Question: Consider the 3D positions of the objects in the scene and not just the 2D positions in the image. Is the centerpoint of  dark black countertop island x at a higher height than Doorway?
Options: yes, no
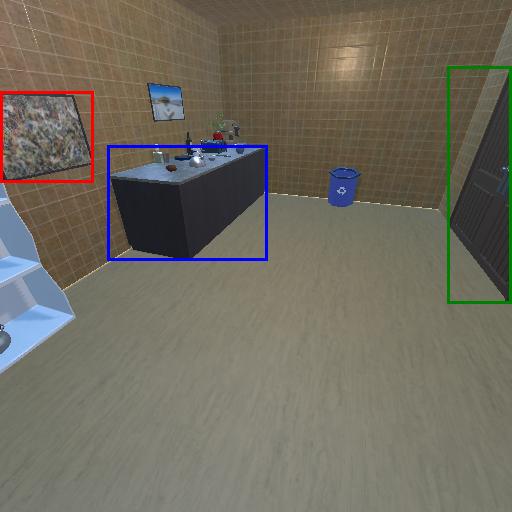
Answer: yes